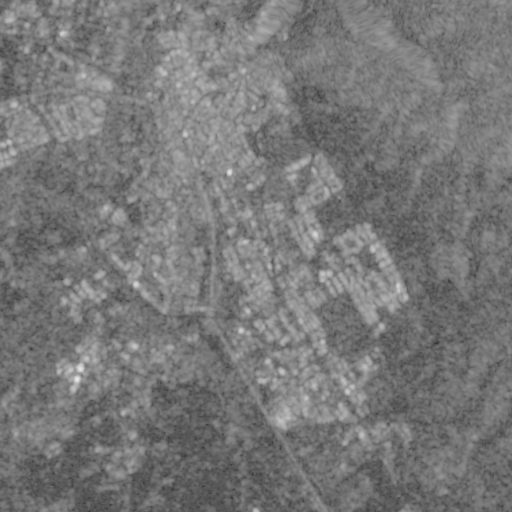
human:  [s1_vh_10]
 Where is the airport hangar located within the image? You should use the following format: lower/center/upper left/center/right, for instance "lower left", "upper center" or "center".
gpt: The airport hangar is located in the upper left of the image.
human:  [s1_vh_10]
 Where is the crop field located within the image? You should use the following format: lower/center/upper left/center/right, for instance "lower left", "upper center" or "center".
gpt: The crop field is located in the upper left of the image.
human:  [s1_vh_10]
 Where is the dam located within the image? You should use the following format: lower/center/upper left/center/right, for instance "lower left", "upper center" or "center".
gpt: The dam is located in the upper center of the image.
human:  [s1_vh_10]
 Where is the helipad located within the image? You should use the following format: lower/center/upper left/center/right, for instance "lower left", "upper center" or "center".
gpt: The helipad is located in the upper left of the image.
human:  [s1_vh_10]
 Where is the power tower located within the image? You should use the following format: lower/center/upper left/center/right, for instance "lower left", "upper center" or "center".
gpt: The power tower is located in the upper center of the image.
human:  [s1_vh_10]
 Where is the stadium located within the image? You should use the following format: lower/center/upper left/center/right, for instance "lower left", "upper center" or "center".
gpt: The stadium is located in the upper left of the image.
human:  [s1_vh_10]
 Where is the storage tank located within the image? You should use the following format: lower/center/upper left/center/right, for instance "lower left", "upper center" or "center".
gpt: The storage tank is located in the upper center of the image.
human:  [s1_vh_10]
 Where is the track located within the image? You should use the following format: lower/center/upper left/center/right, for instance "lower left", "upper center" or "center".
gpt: The track is located in the upper left of the image.
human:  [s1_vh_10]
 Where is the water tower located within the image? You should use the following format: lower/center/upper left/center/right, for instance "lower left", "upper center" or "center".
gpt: The water tower is located in the center of the image.
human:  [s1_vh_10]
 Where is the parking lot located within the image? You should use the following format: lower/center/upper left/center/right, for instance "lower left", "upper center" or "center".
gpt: There is no parking lot in the image.

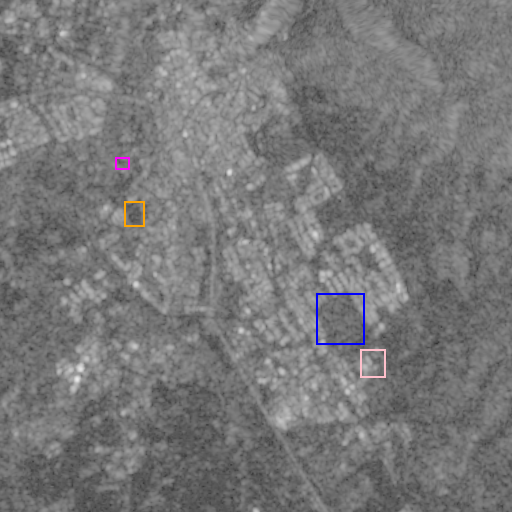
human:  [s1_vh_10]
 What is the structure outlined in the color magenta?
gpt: The structure outlined in magenta is a crop field.
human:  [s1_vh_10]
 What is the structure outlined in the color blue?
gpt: The structure outlined in blue is a park.
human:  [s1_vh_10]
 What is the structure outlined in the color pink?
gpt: The structure outlined in pink is a parking lot.
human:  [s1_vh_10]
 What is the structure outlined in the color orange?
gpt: The structure outlined in orange is a stadium.
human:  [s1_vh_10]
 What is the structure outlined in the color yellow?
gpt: There is no yellow outline.